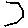
Label: hexagon